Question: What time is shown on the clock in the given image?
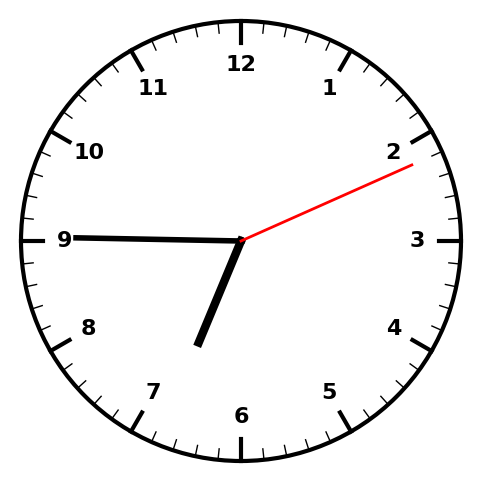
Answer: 06:45:11